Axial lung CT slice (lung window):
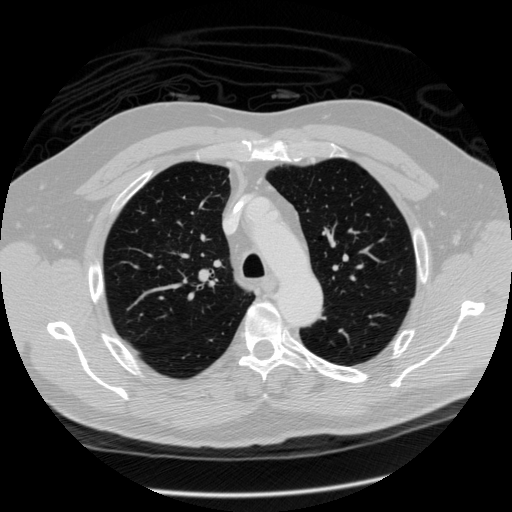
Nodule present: no